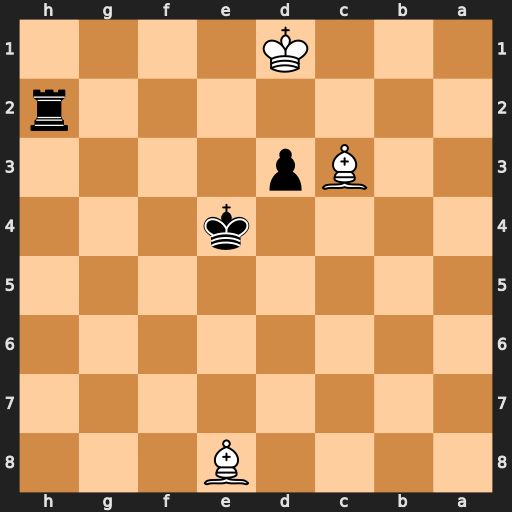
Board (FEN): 4B3/8/8/8/4k3/2Bp4/7r/3K4
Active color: b
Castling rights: -
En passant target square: -
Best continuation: Ke3 Kc1 Rc2+ Kb1 Rxc3